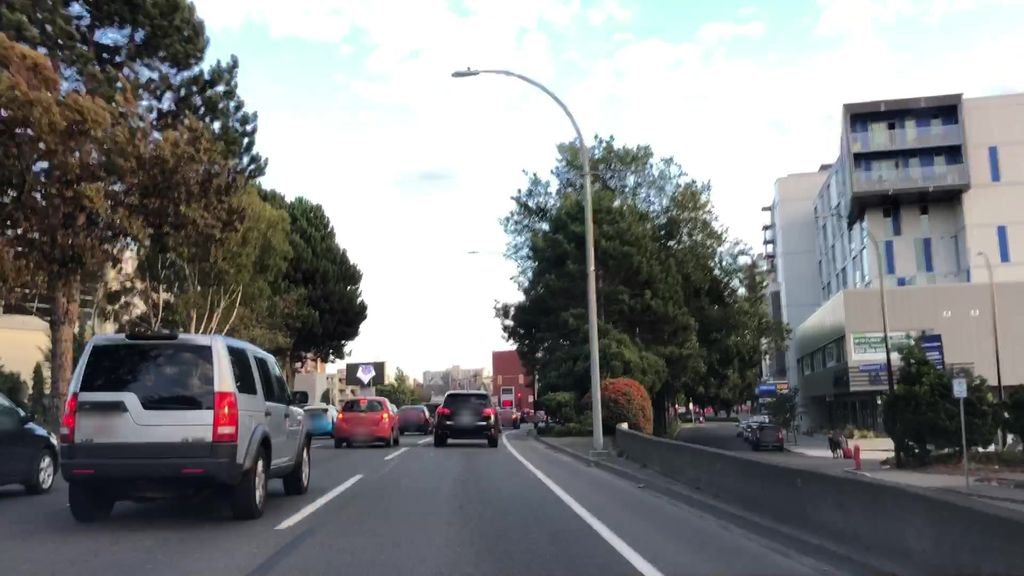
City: victoria